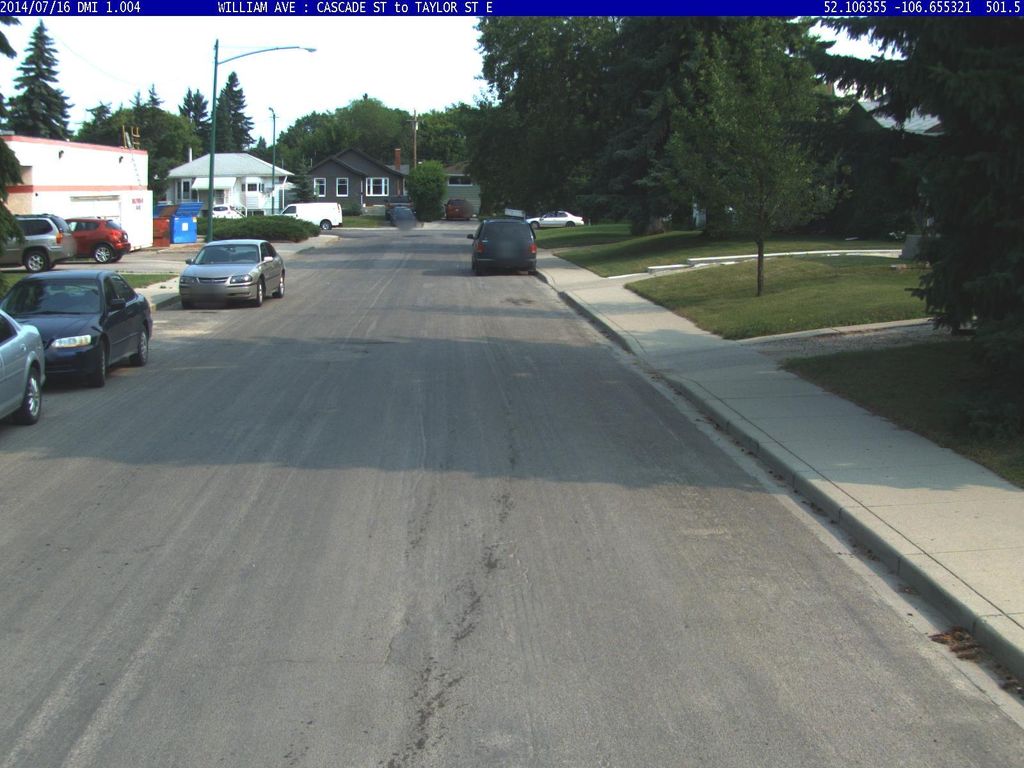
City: saskatoon